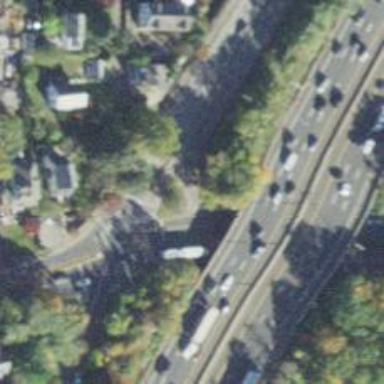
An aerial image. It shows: Asphalt road at the secondary link level.